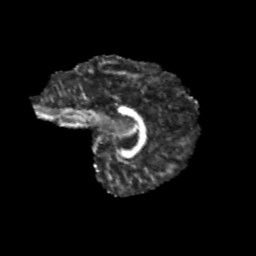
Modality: FA
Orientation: sagittal
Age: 12
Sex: female
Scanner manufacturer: siemens
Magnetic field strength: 3 T
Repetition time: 3.8 s
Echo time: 0.07 s